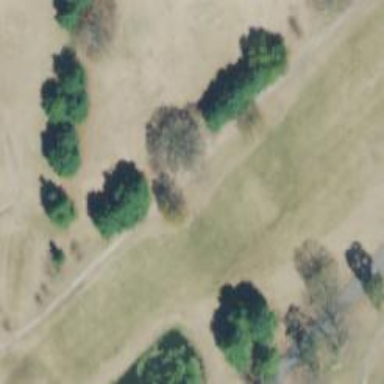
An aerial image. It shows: Service road used as golf cart path.